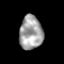
Tissue: skin
Cell type: Epithelial cells
Senescence score: 0.701
Nuclear area (px): 758
Mean DAPI intensity: 163.687